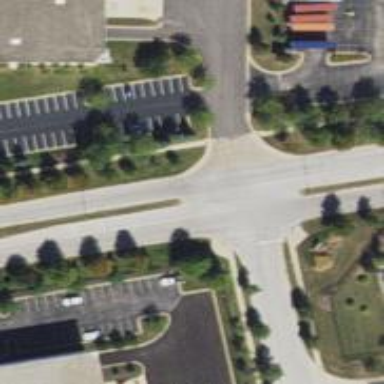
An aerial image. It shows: Footway crossing.